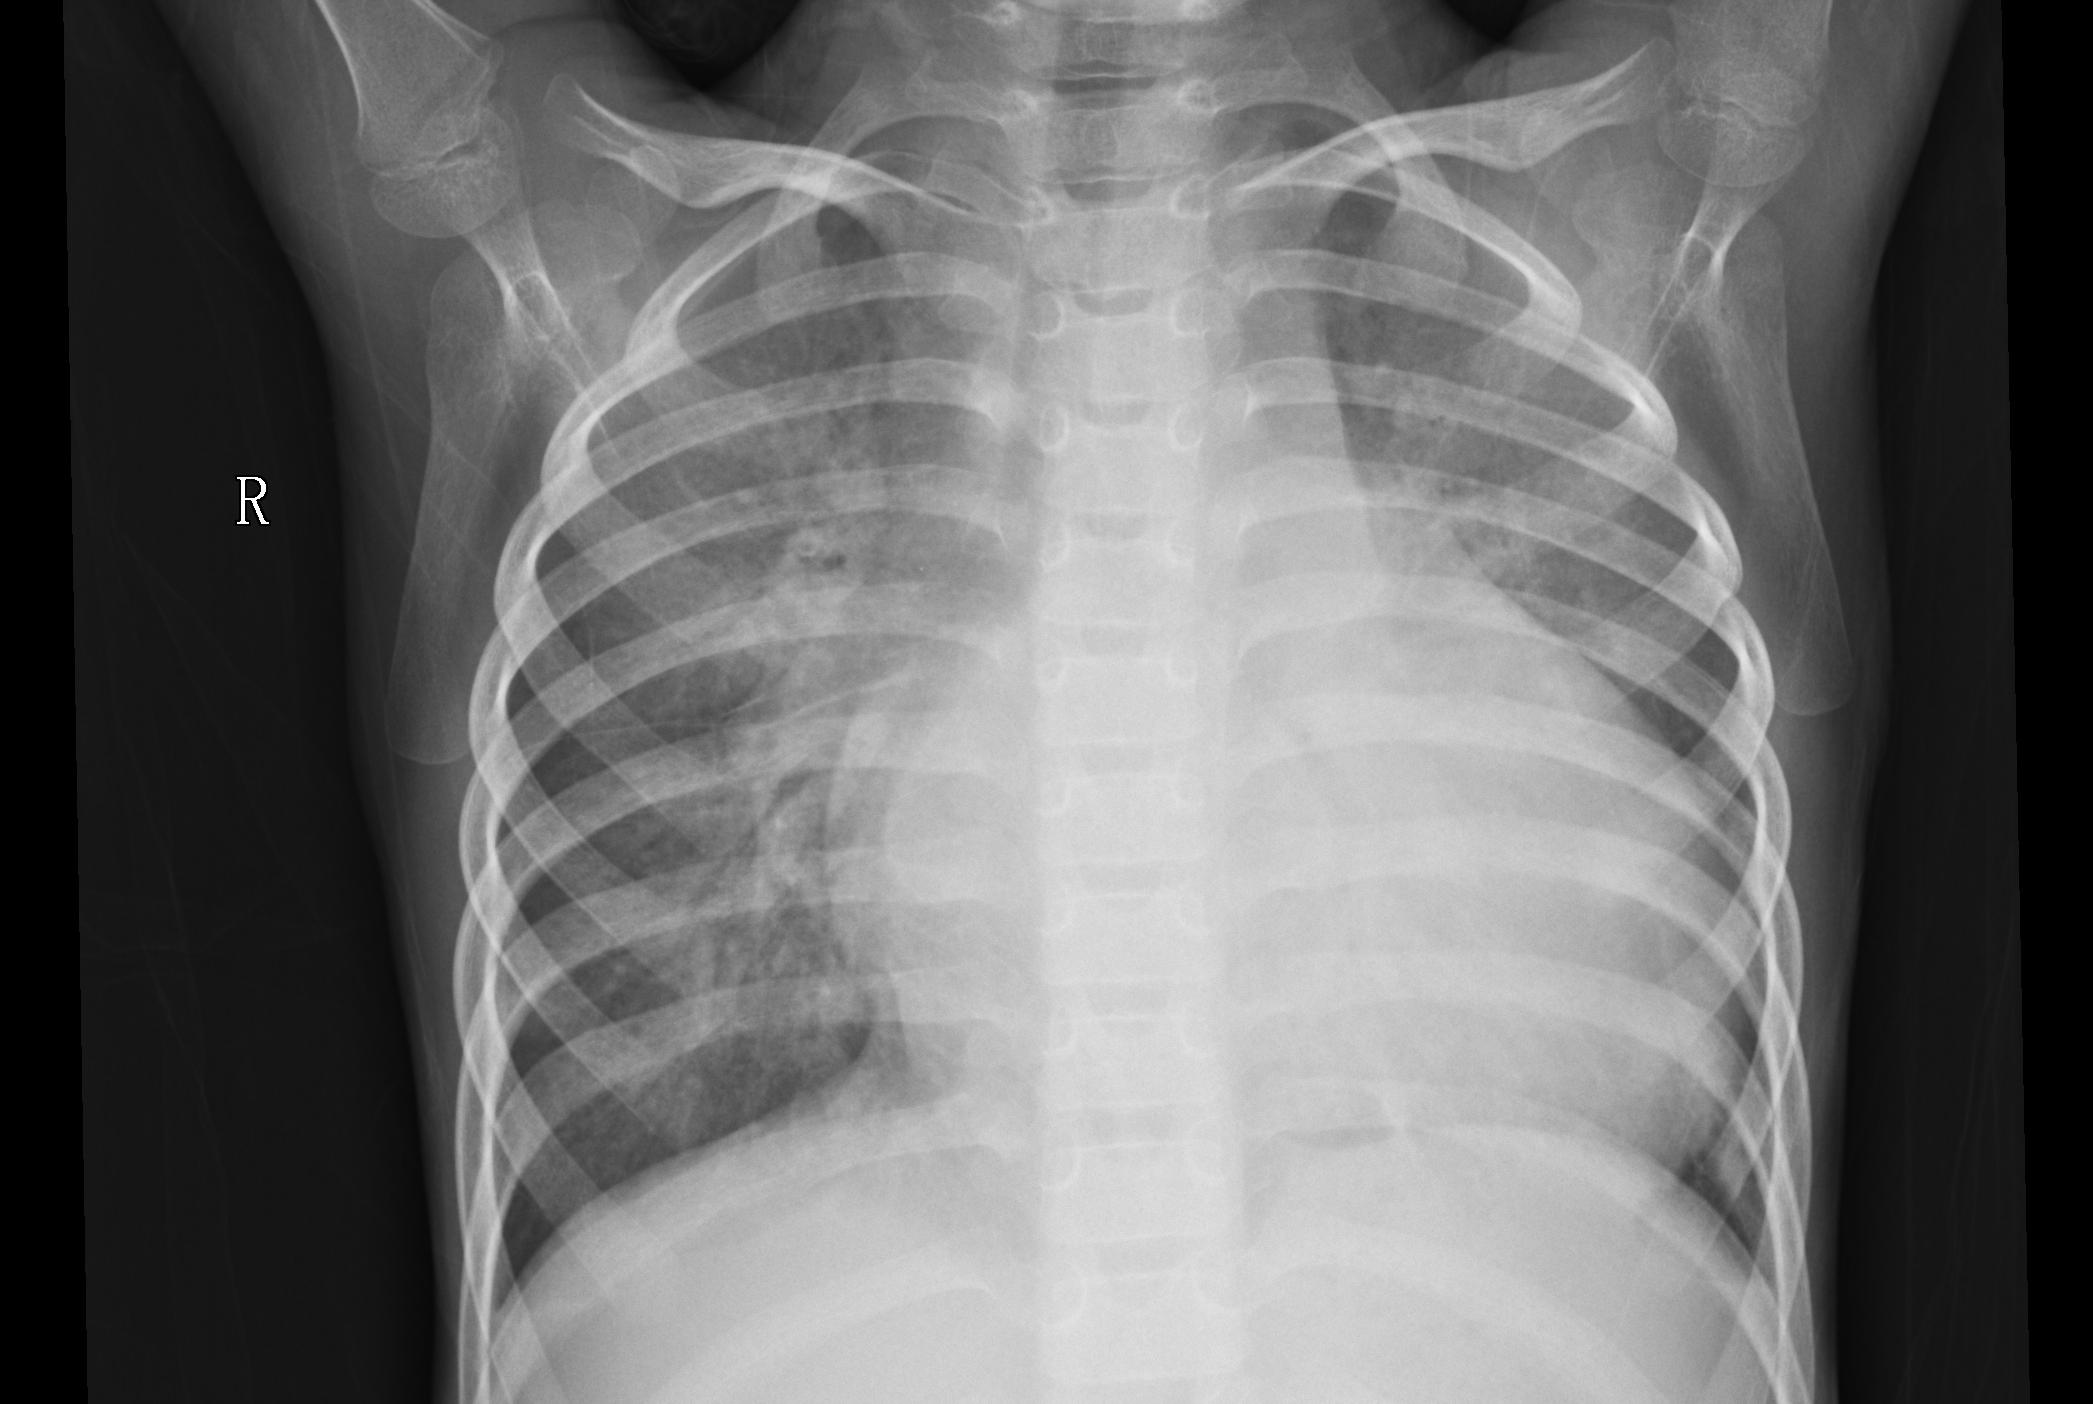
Diagnosis: PNEUMONIA